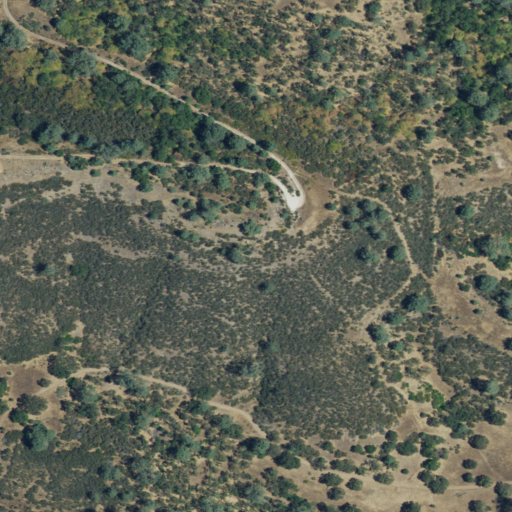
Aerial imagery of mountain in California named Valley Springs Peak containing shrub, evergreen forest, deciduous forest, grassland, mixed forest, and open development